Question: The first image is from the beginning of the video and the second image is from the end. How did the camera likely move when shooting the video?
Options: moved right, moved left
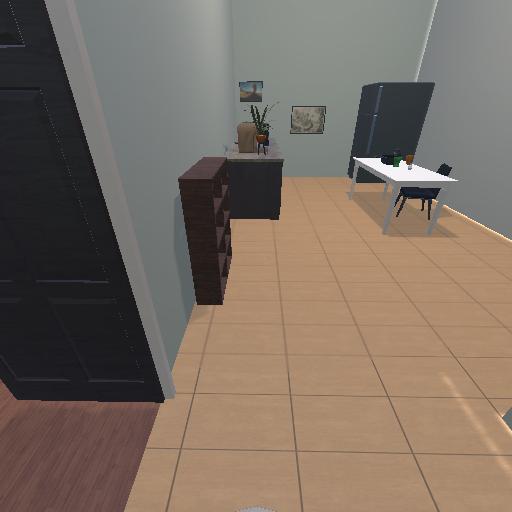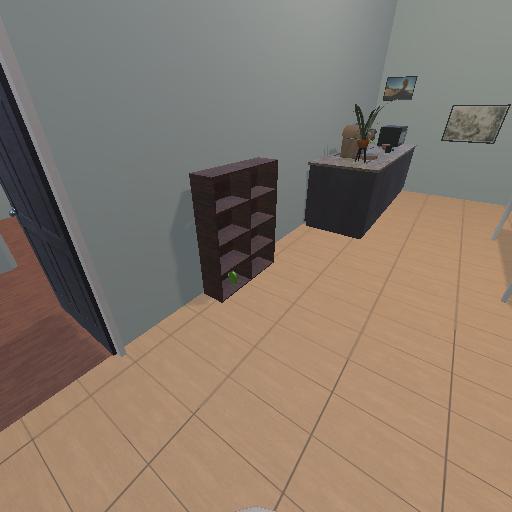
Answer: moved right